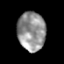
Tissue: prostate
Cell type: Myeloid cells
Senescence score: 0.3284
Nuclear area (px): 1059
Mean DAPI intensity: 147.262